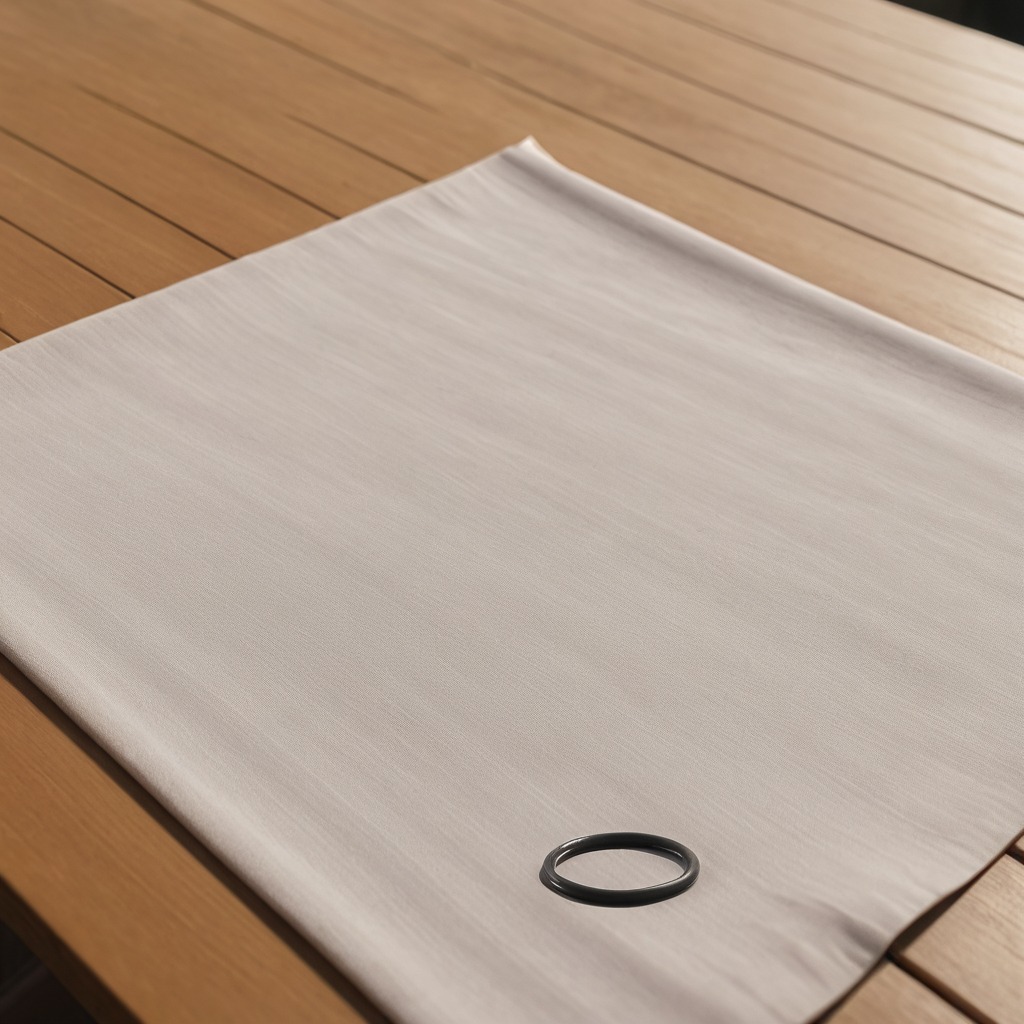
A rubber O-ring is lying on the wooden table.